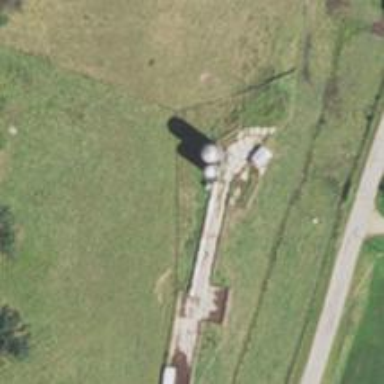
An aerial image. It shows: Silo.